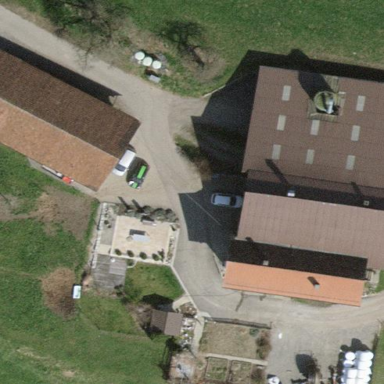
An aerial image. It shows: Farmyard area.